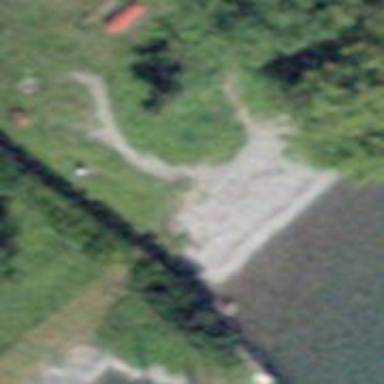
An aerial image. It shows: Path on the ground.